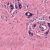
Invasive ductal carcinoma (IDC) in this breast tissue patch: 0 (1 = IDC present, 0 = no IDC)